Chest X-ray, PA view. Patient: 45 years old, sex M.
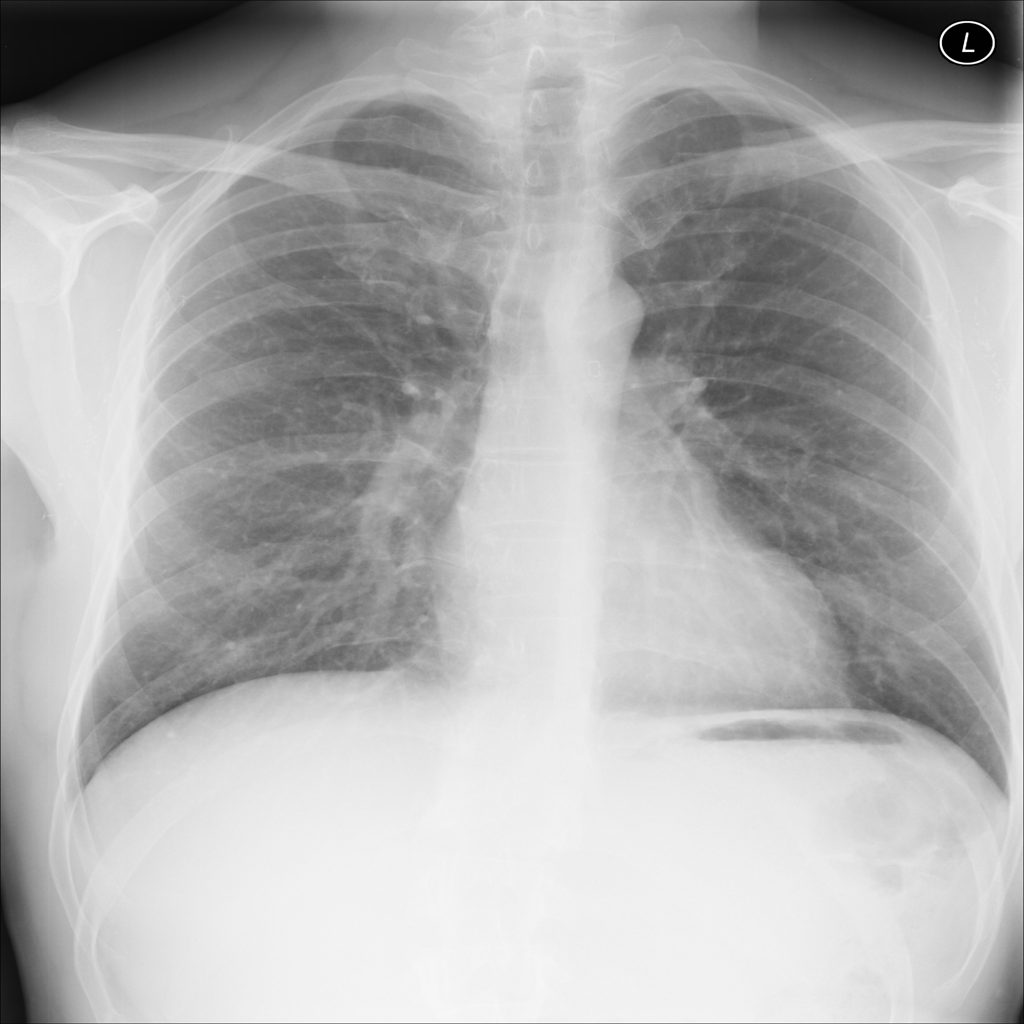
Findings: No Finding